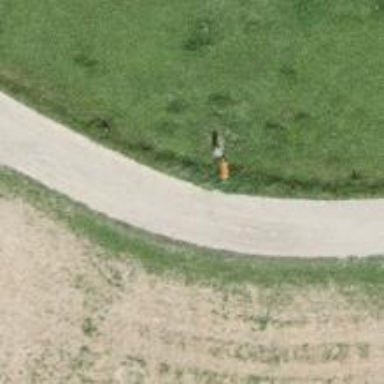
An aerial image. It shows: Aerial marker.